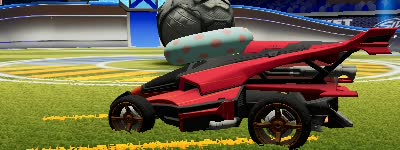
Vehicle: aftershock